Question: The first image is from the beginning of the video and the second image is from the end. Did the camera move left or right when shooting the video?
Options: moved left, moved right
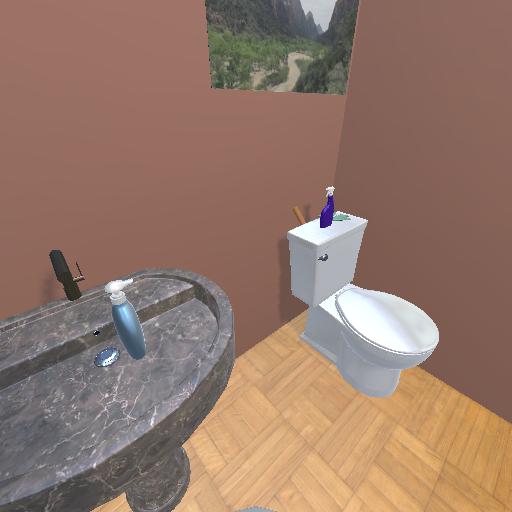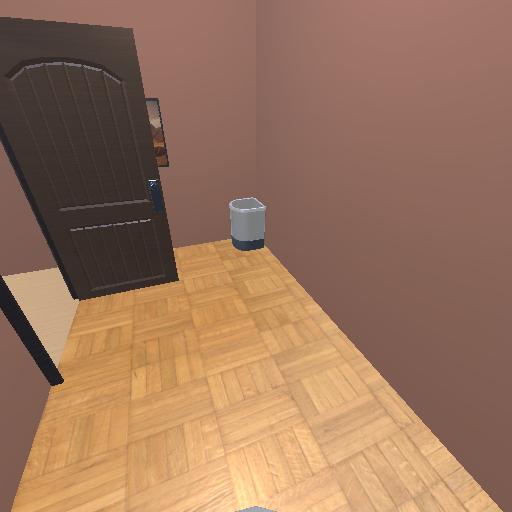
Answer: moved left